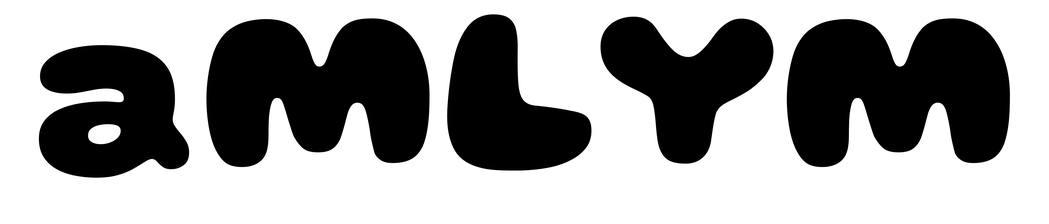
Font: Gluten_ExtraBold